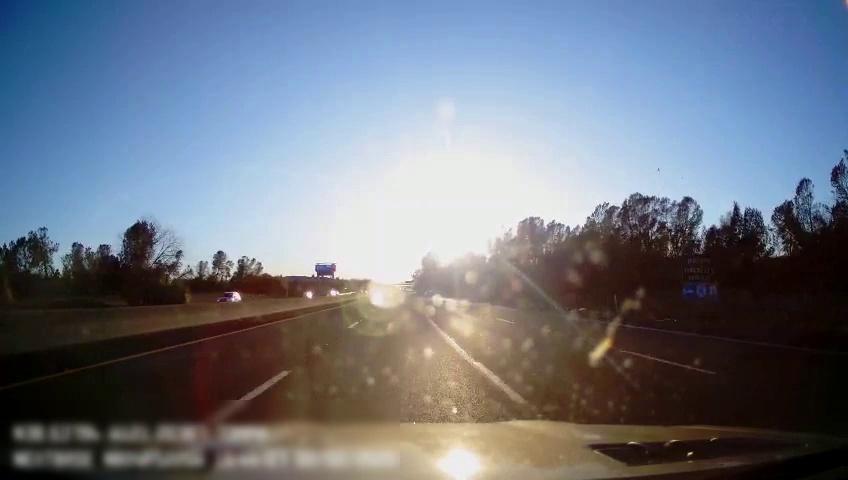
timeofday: Day
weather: Sunny
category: Drivable Space
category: Vehicles | SUV
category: Lanes | Alternate Lane
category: Lanes | Alternate Lane
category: Lanes | Current Lane
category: Lanes | Current Lane
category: Lanes | Alternate Lane